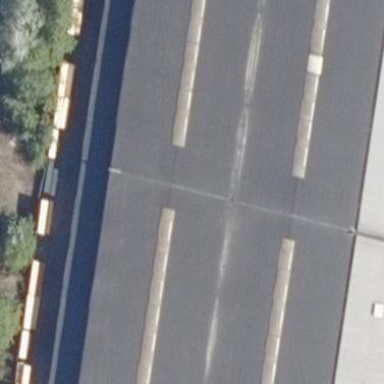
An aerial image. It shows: Industrial building.